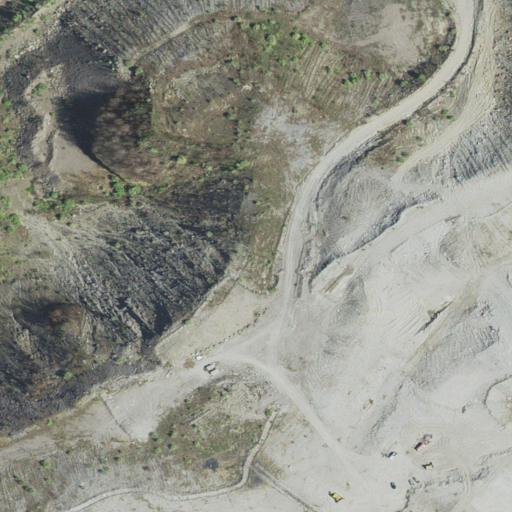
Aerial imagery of ridge(s) in Virginia named Looney Ridge containing barren land, grassland, deciduous forest, shrub, and evergreen forest